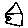
Label: house